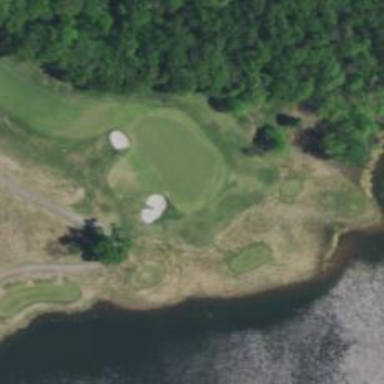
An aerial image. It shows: View of golf hole.